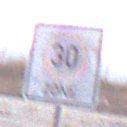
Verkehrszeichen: BeginnZone30
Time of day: SunriseSunset
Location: Outdoor (Suburban)
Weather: PartlyCloudy
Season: NotSpecified
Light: Natural